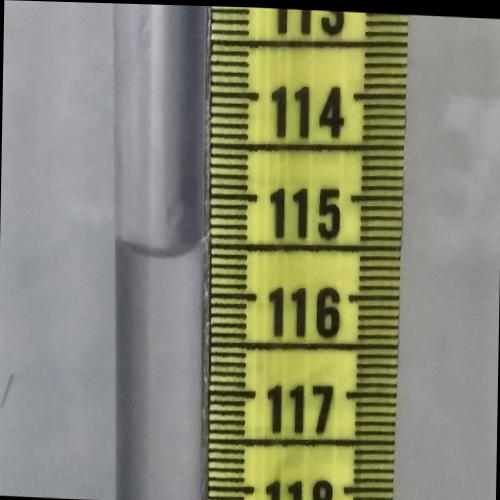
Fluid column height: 115.6 cm